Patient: sex M, age 60
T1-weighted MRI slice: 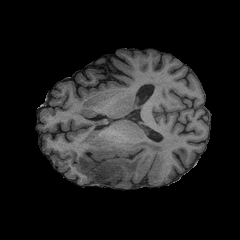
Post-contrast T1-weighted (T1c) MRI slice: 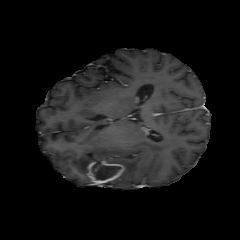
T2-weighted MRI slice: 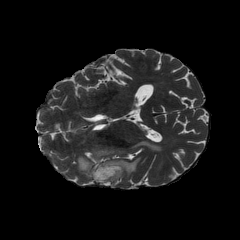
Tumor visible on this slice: yes
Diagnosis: Glioblastoma, IDH-wildtype
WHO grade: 4